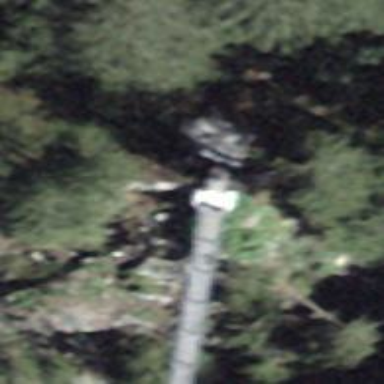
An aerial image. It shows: Simple-suspension bridge over path.